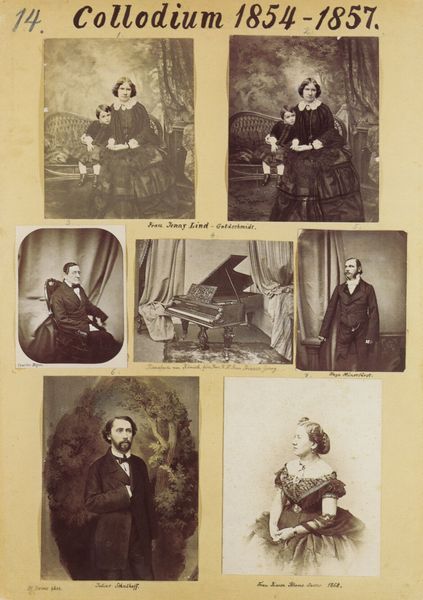
Titel: Lehrtafel Nr. 14 mit 7 Photographien, zum Kollodiumverfahren, Aufnahmen: Dresden
Künstler: Deutscher Photograph
Standort: Dresden
Institution: Technische Universität
Schlagwörter: baum, flügel, mann, weiß, frauen, landschaft, menschen, sitzen, braun, damen, frau, frisur, frisuren, kleid, kleider, männer, schwarz, säule, dame, tuch, herren, leute, rock, anzug, anzüge, bart, bärte, hemd, jacke, historie, kragen, rahmen, bildnis, herr, portrait, porträt, vorhang, interieur, sitzend, familie, kind, mutter, blatt, musik, oval, taille, dutt, bilder, fotos, sofa, vergilbt, werbung, bank, sepia, frack, tafel, gardine, vorhänge, krawatte, klavier, piano, atelier, robe, fliege, collage, foto, fotografie, photographie, posen, offen, buch, porträts, schwarz weiss, titel, seite, bürger, beschriftung, überschrift, reihe, portraits, photo, reihen, biedermeier, korsett, sammlung, gesteckt, abgerundet, sohn, handschrift, ludwig, paare, jahreszahlen, montage, dam, fotografien, photos, frau mit kind, lind, erinnerungen, album, napoleonisch, familienalbum, zeiten, photographien, fotoalbum, änner, collodium, abzüge, albumblatt, gegste, konzertflügel, 1854, colldium, 1857, 14, rfrau, frühe photographie, 1854-1857, jahrhundertmitte, jenny lind